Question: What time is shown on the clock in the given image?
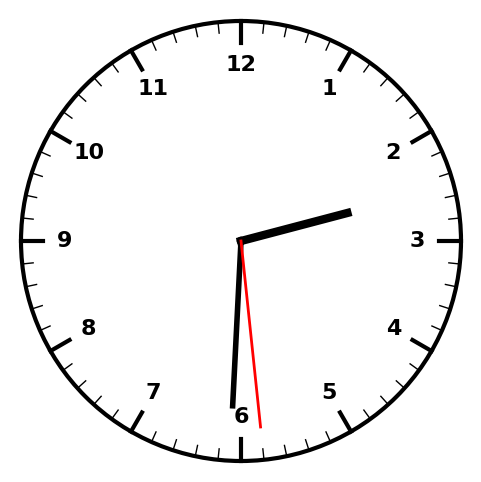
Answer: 02:30:29